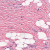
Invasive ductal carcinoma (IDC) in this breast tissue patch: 0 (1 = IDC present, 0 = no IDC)